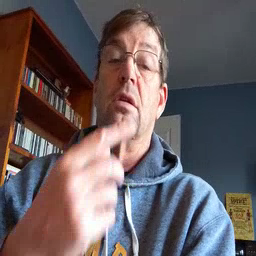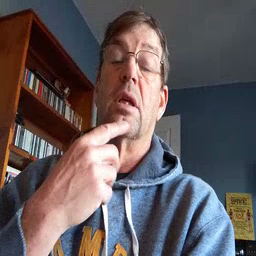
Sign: chin